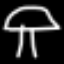
Label: mushroom